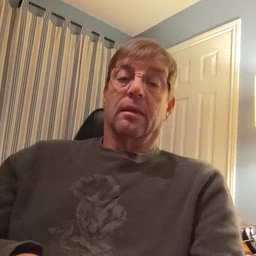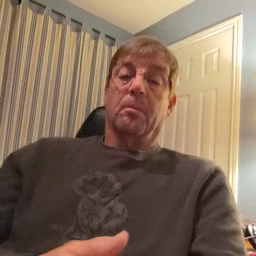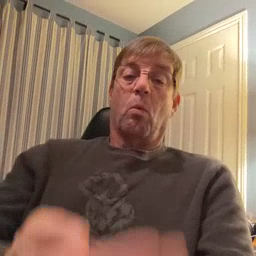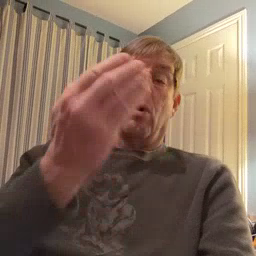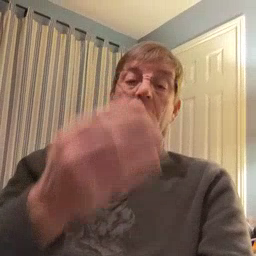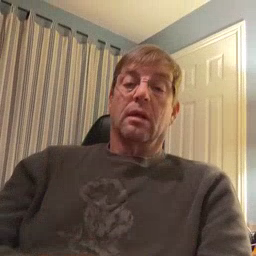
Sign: morning